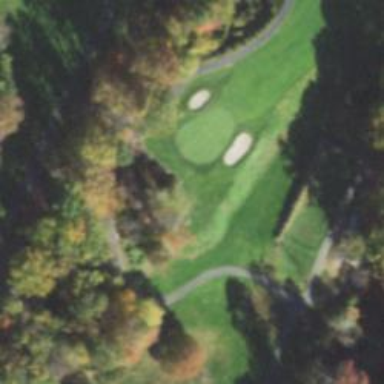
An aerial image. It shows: View of golf hole.